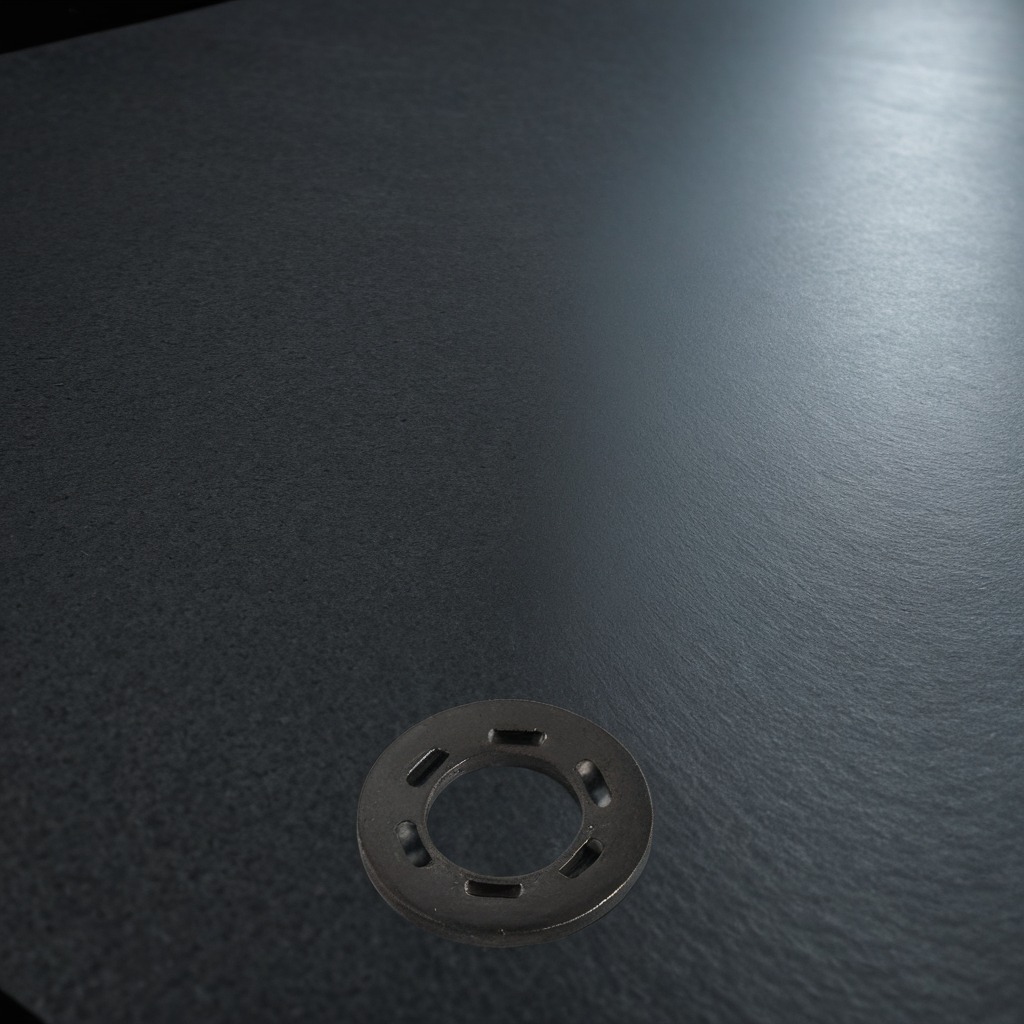
A flat metal washer lying on a clean granite table inside a workshop at night dim ambient light soft shadows worn but